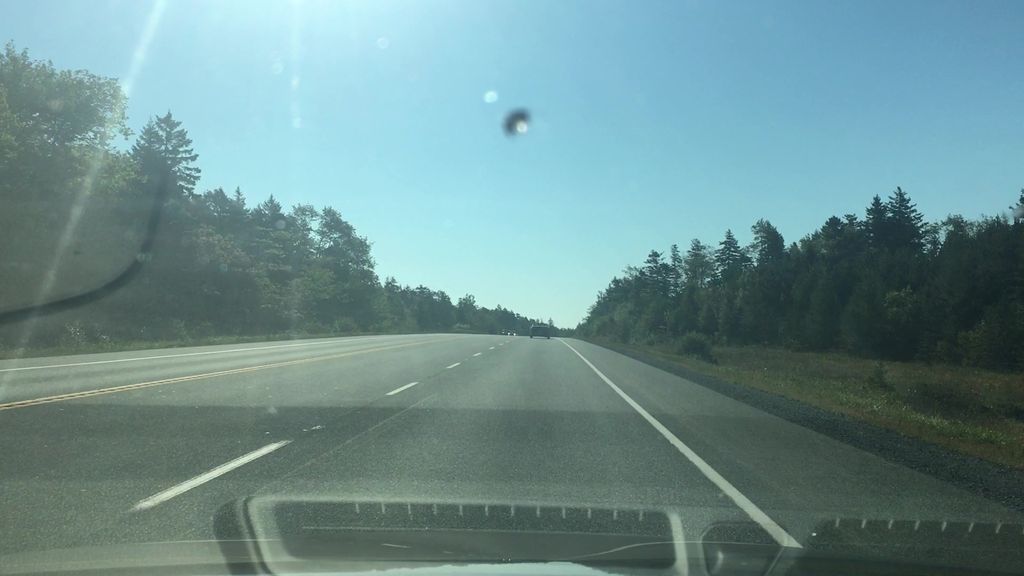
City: halifax